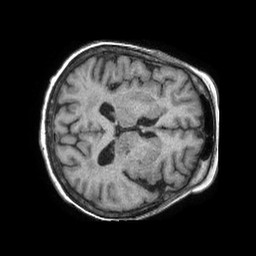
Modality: T1w
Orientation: axial
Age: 60
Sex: female
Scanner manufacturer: philips
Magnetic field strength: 1.5 T
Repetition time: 0.007795 s
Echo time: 0.003557 s